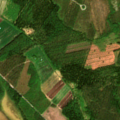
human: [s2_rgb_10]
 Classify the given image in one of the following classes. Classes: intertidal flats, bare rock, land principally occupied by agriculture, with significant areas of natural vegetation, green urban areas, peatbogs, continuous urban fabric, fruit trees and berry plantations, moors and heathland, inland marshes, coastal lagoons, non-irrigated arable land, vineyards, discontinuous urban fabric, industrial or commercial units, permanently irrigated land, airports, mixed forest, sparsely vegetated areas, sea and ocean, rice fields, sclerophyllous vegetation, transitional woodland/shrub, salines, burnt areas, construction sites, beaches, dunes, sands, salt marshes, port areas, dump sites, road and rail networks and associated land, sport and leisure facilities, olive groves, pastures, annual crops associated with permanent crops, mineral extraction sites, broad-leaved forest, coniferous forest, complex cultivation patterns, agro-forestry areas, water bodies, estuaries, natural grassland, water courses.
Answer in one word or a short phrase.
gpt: non-irrigated arable land, coniferous forest, mixed forest, transitional woodland/shrub, peatbogs